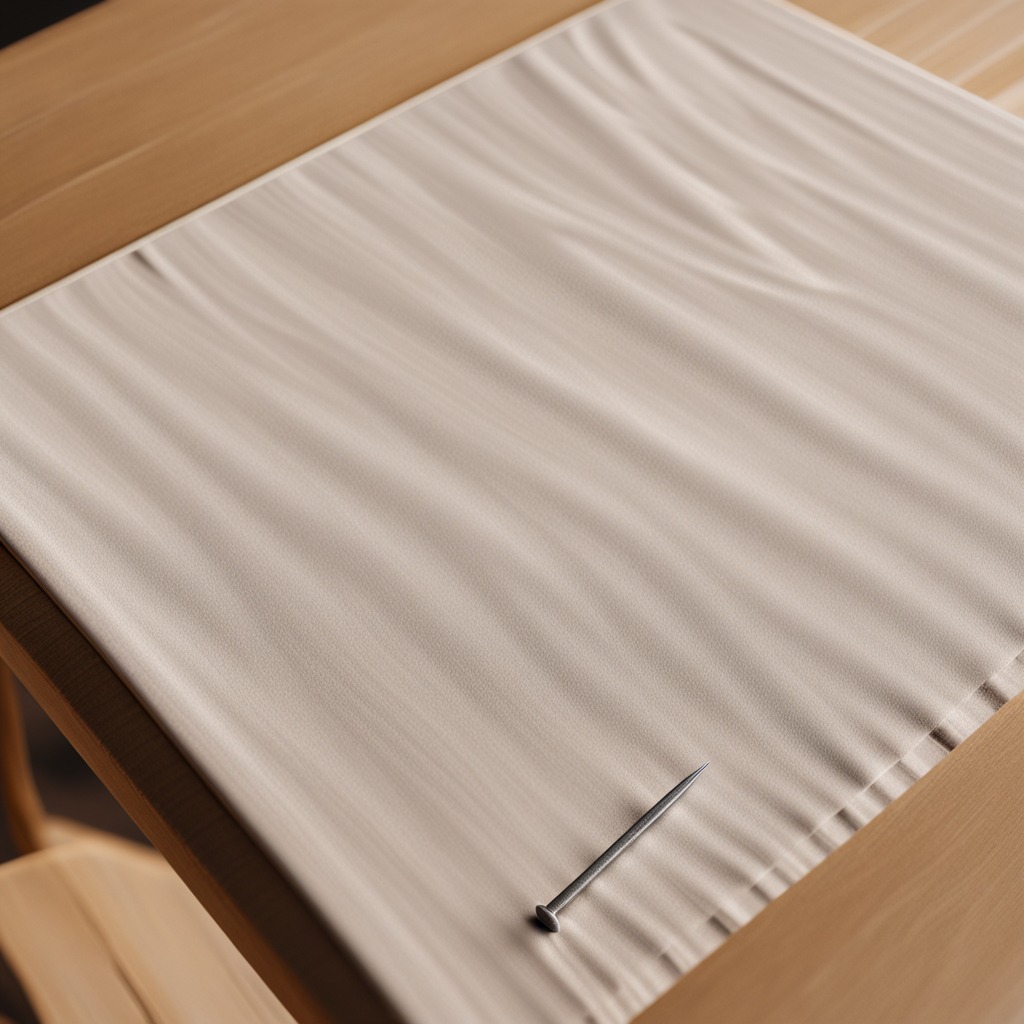
A nail is lying on the wooden table in an outdoor workshop.